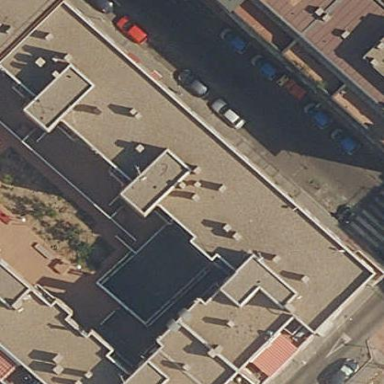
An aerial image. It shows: View of apartment building.